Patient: sex M, age 48
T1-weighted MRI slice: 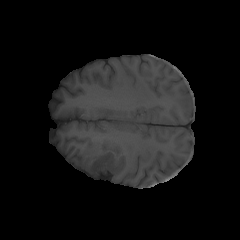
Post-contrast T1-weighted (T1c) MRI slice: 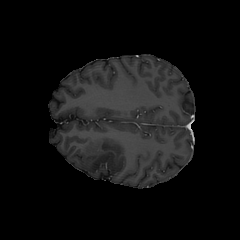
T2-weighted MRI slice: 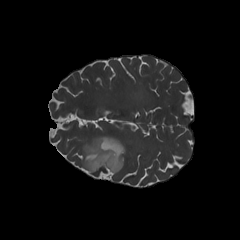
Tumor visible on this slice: yes
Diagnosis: Astrocytoma, IDH-mutant
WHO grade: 3